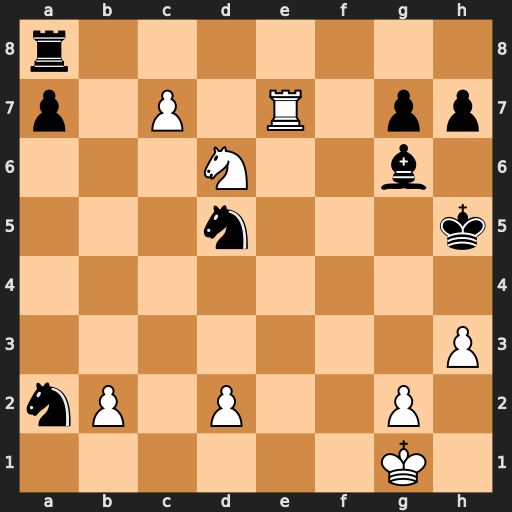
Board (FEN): r7/p1P1R1pp/3N2b1/3n3k/8/7P/nP1P2P1/6K1
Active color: w
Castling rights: -
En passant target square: -
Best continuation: Re5+ Kh6 Rxd5